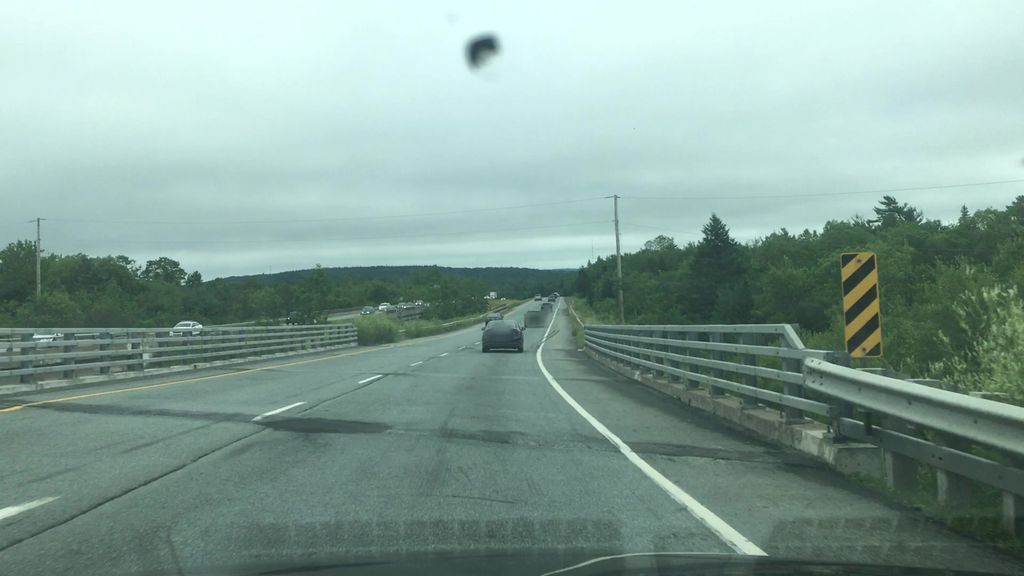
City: halifax